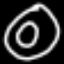
Label: donut